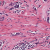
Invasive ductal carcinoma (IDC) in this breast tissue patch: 1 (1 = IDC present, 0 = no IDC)